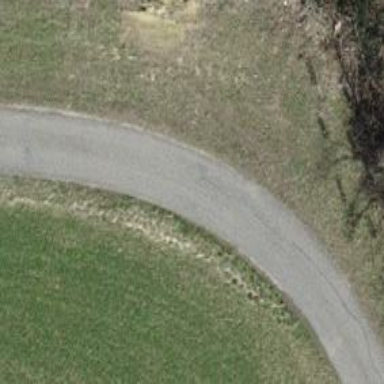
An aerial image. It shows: Unclassified road.